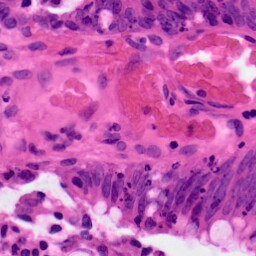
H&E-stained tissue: Colon